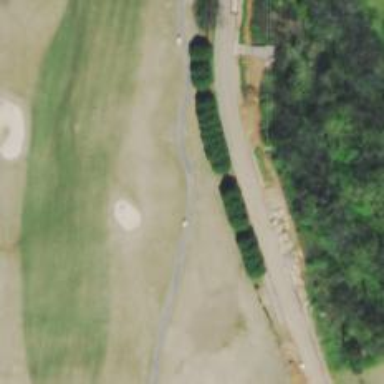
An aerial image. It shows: Asphalt path on golf course.